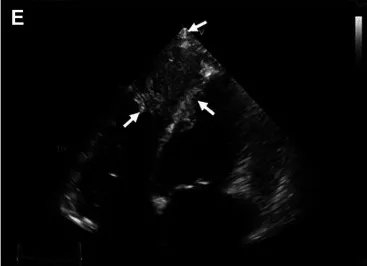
Transthoracic two-dimensional echocardiography (2D-TTE). 2D-TTE reveals two large heterogeneous masses characterized by ill-defined borders: one involving the lateral, inferior and posterior portions of the left ventricular wall (white arrowheads), and another involving the apex and ventricular septum (white arrows). (E) Modified four-chamber view.
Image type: radiology (ultrasound)